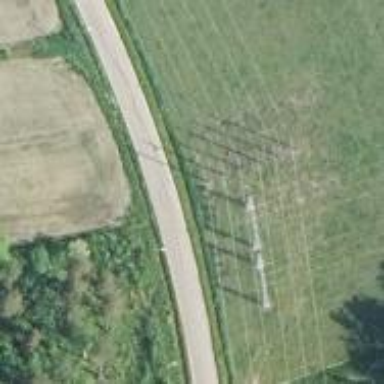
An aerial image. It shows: Termination power tower.